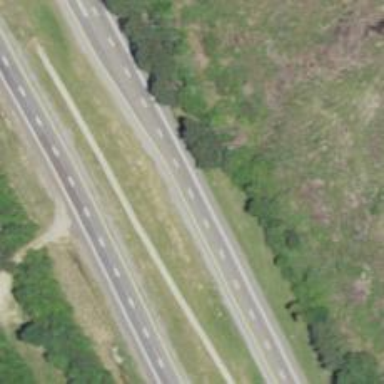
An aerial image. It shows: Expressway with asphalt surface categorized as trunk highway.